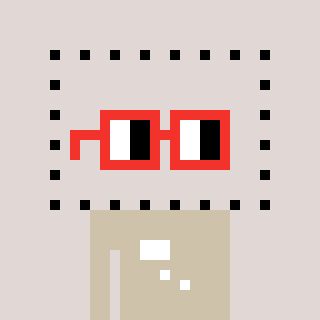
a pixel art character with square red glasses, a void-shaped head and a bege-colored body on a warm background